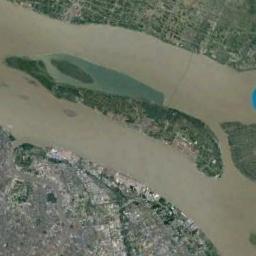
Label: island